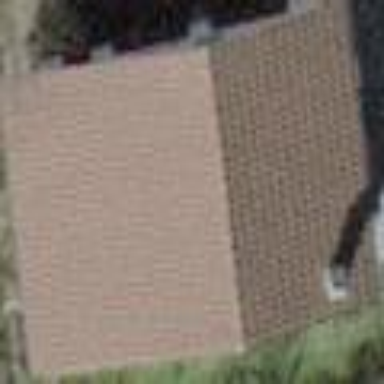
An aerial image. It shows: Shed with gabled roof.